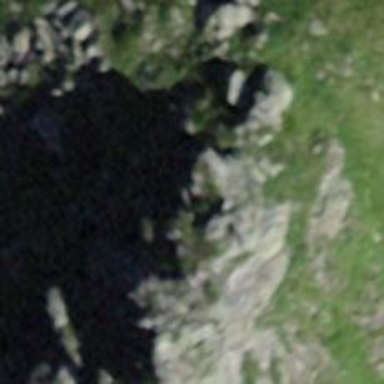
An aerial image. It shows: Arete in nature.